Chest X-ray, PA view. Patient: 29 years old, sex M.
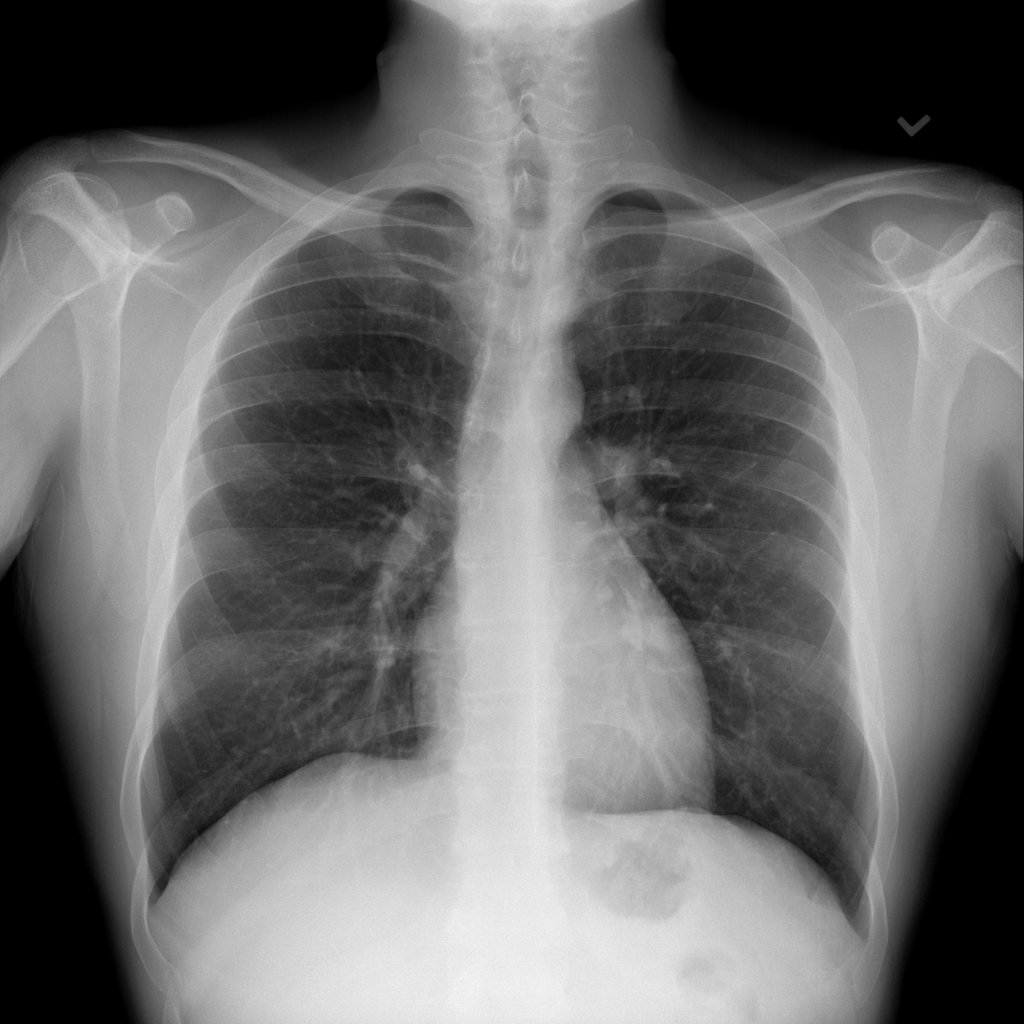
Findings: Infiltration